Question: How can I keep a forward slash in R?
For instance, I need to keep the slash and make the 3 superscript,
'''
...
ylab = "PM2.5 Concentration [ug/m3]/ Device Humidity [%]",
name.pol = c("PM2.5 Concentration [ug/m3]", "Device Humidity [%]"),
...
'''
I get this result automatically,

The slash in front of has been removed ( what I want).
The 3 is a superscript (what I want).
Any ideas?
'''
timePlot(allData,
pollutant = c("particle_concentration", "humidity"),
avg.time = mean,
lwd = 2,
lty = 1,
ylab = "PM2.5 Concentration [ug/m3]/ Device Humidity [%]",
xlab = siteData$description,
name.pol = c("PM2.5 Concentration [ug/m3]", "Device Humidity [%]"),
cols = c("blue", "orange"),
type = "site",
group = TRUE)
'''
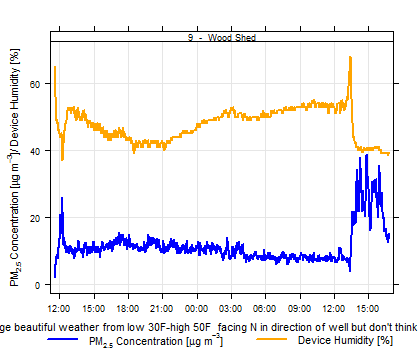
Answer: Set 'auto.text = FALSE' and use 'plotmath':
'''
library(openair)
timePlot(mydata, pollutant = "nox",
ylab = expression(paste("PM2.5 Concentration ", group("[", mu*g/{m^3}, "]"), "/ Device Humidity [%]")),
auto.text = FALSE)
'''